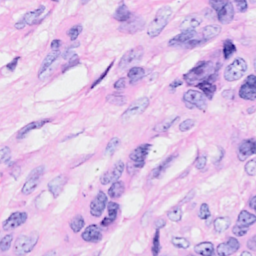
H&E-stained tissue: Breast